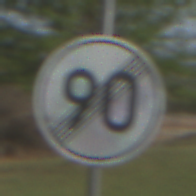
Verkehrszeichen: EndeGeschwindigkeit90
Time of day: MorningAfternoon
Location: Outdoor (Nature)
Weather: PartlyCloudy
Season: NotSpecified
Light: Natural